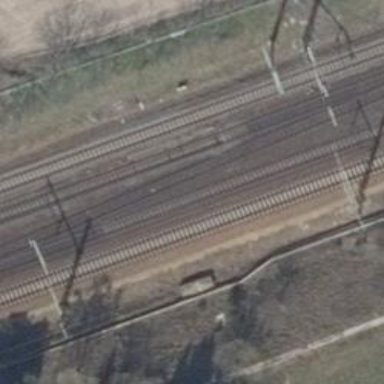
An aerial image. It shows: Railway track with contact lines for electrification.